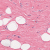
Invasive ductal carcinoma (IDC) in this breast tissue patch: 0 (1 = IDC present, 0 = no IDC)